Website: apple
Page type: address-validator
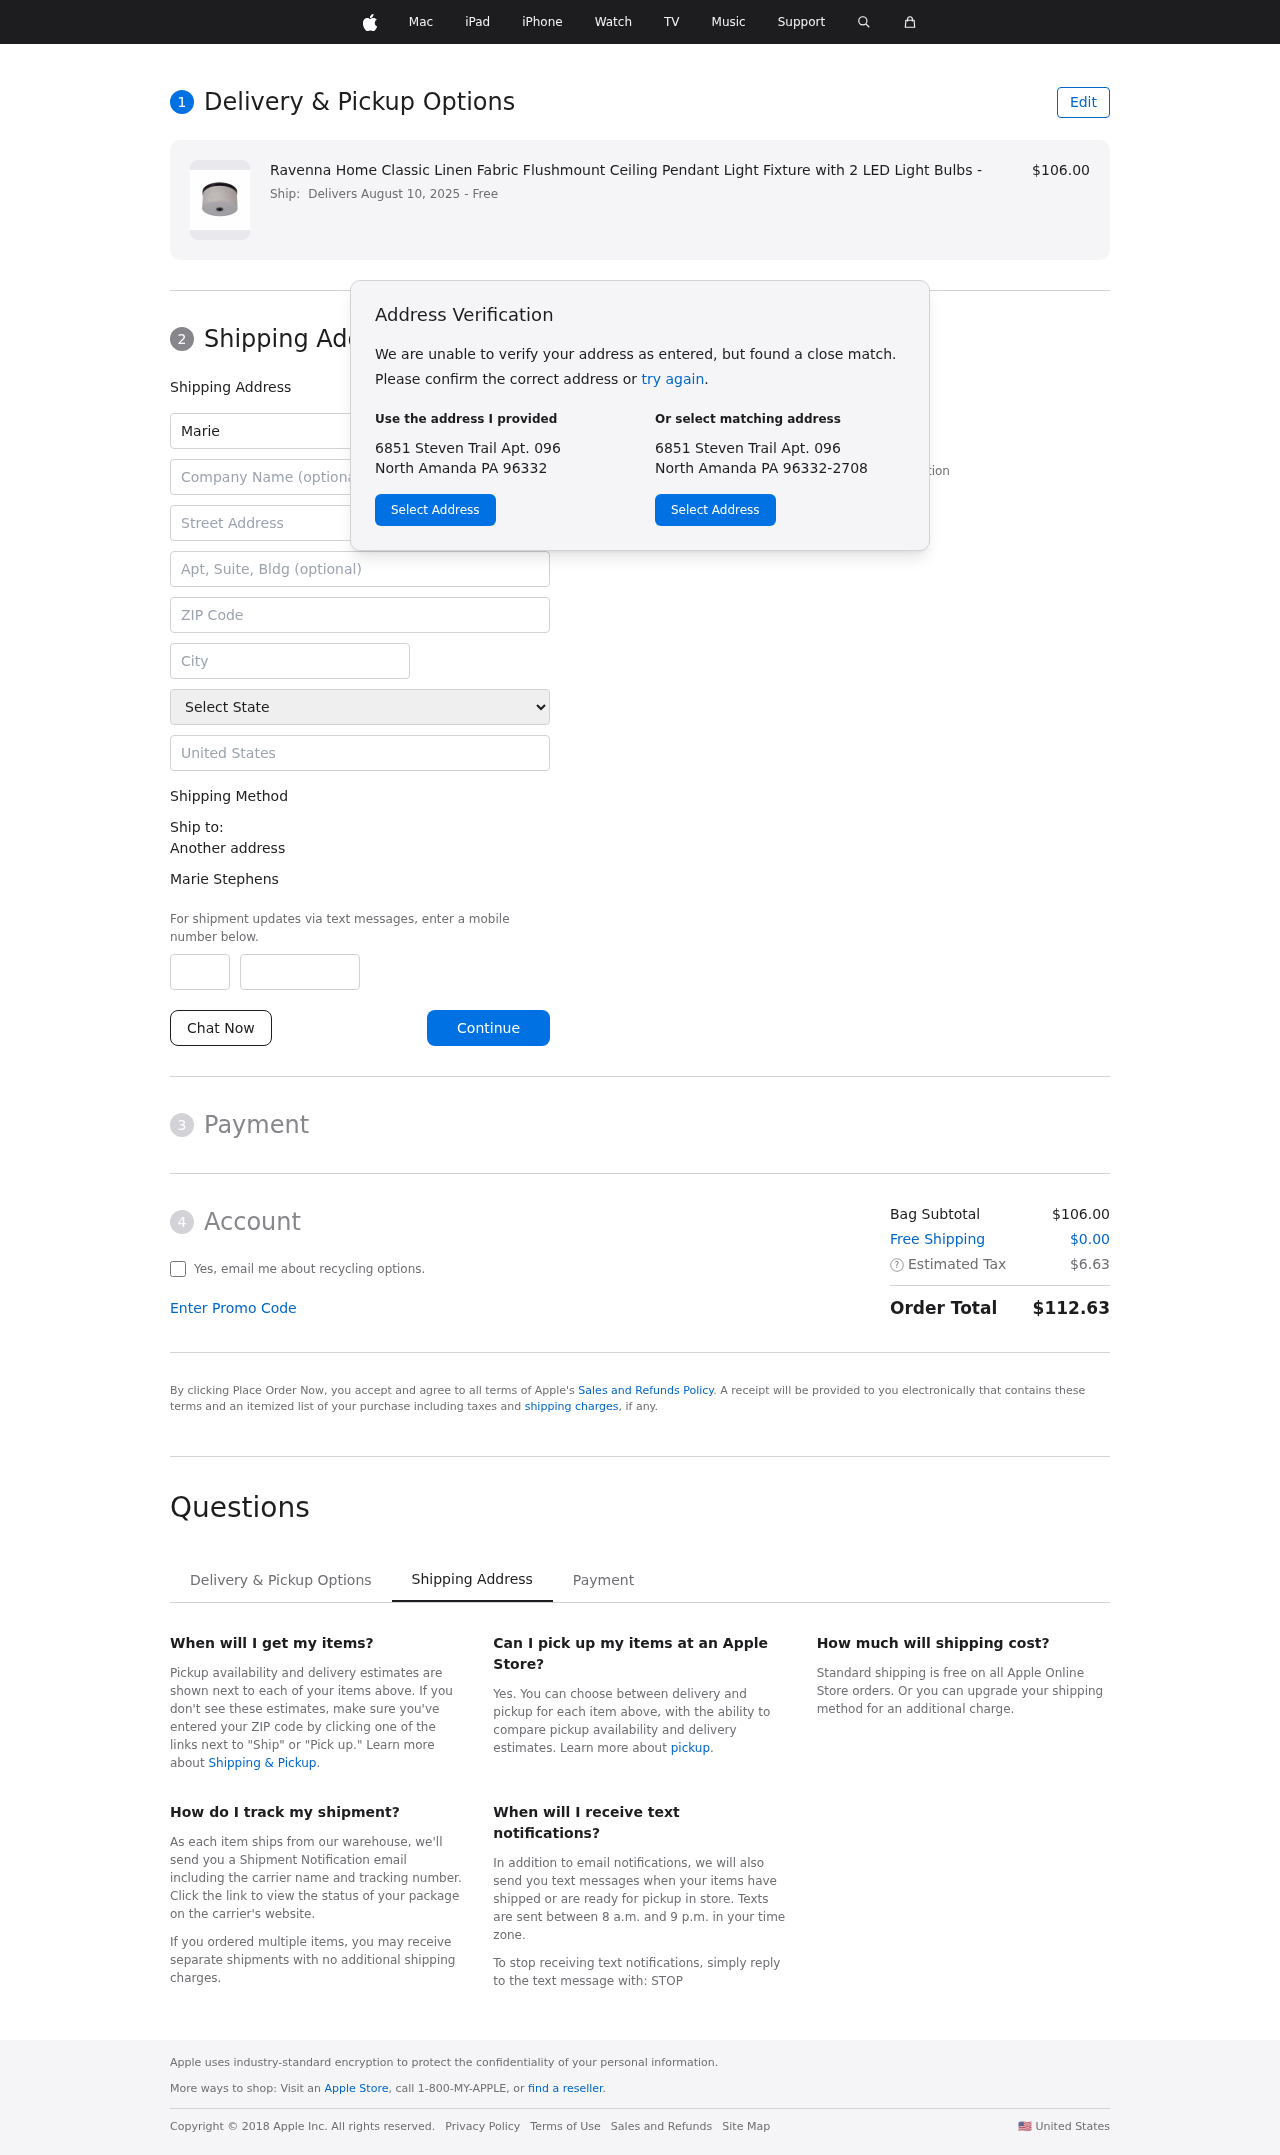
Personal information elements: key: PII_CITY
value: North Amanda
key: PII_COUNTRY
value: United States
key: PII_FIRSTNAME
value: Marie
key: PII_FULLNAME
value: Marie Stephens
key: PII_LASTNAME
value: Stephens
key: PII_PHONE_AREA
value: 885
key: PII_PHONE_SUFFIX
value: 3133
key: PII_POSTCODE
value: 96332
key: PII_STATE
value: Pennsylvania
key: PII_STREET
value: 6851 Steven Trail Apt. 096
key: PII_CITY_STATE_ZIP
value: North Amanda PA 96332
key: PII_STATE_ABBR
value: PA
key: PII_POSTCODE_FULL
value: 96332
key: PII_POSTCODE_NUMERIC
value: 96332
Product elements: key: PRODUCT1_NAME
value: Ravenna Home Classic Linen Fabric Flushmount Ceiling Pendant Light Fixture with 2 LED Light Bulbs -
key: PRODUCT1_PRICE
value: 106
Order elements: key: ORDER_DELIVERY_DATE
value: Delivers August 10, 2025
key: ORDER_SUBTOTAL
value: $106.00
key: ORDER_SHIPPING_COST
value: $0.00
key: ORDER_TAX
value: $6.63
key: ORDER_TOTAL
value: $112.63